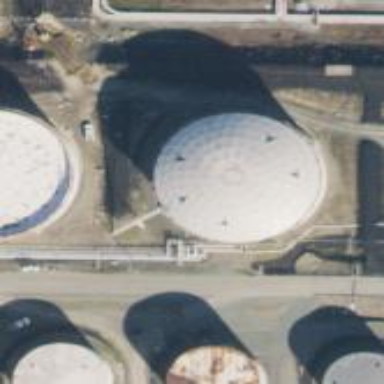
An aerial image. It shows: Residential building with storage tank.